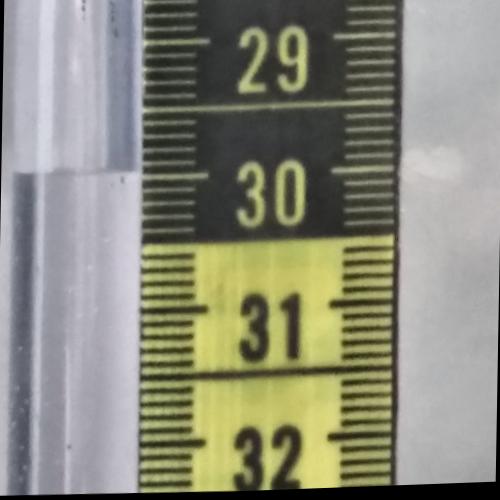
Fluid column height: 30.0 cm